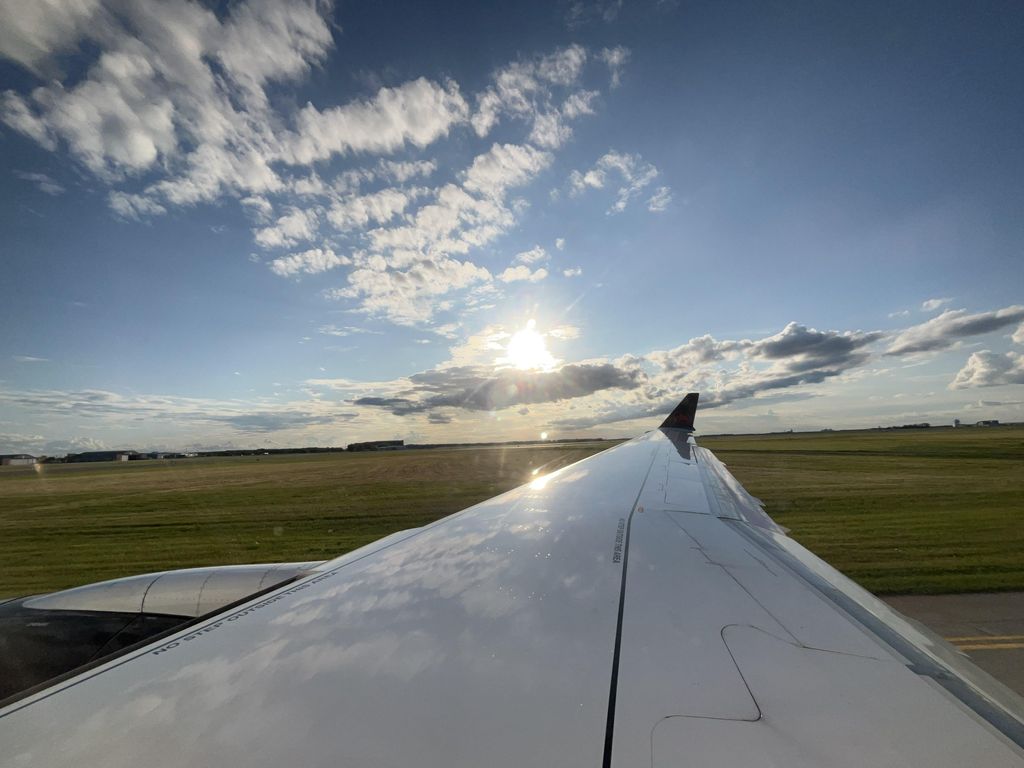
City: winnipeg